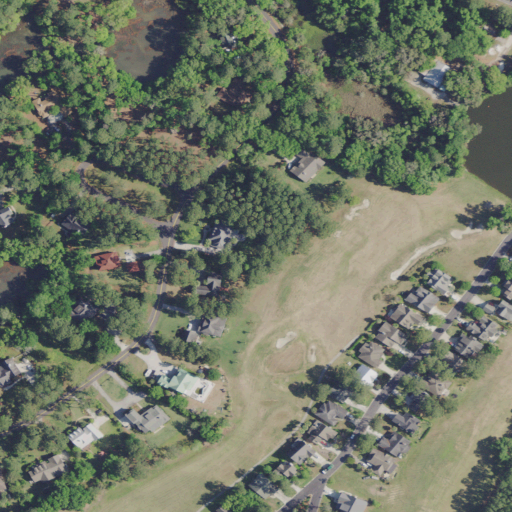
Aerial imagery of island in South Carolina named Cat Island containing open development, evergreen forest, low intensity development, woody wetlands, medium intensity development, open water, herbaceous wetlands, and pasture